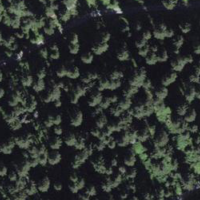
EUNIS habitat code: 43
Species observed at this site:
Vaccinium vitis-idaea